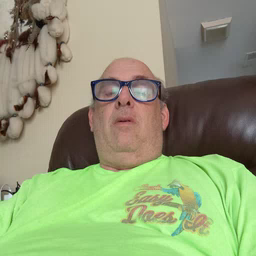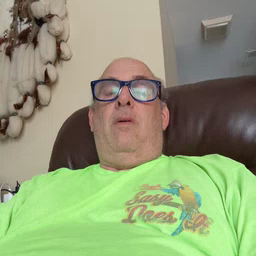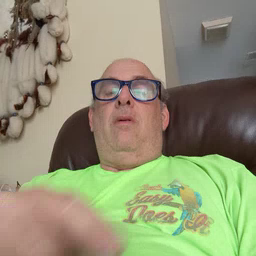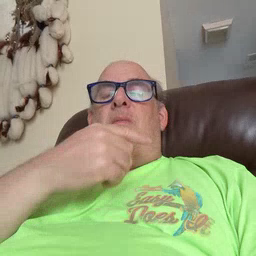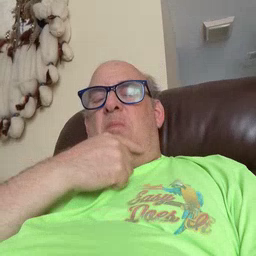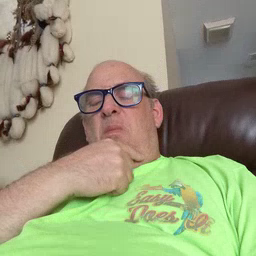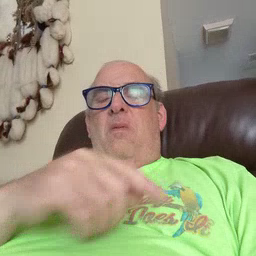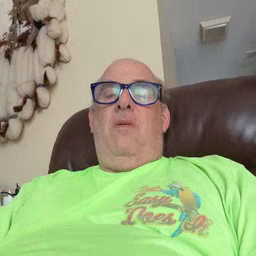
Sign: sad